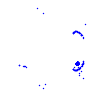
Particle: electron